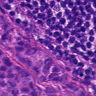
Metastatic tissue present: yes